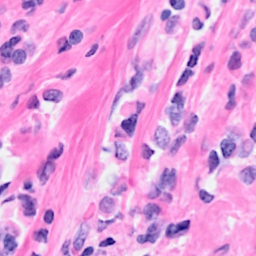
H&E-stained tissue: Breast